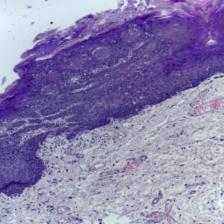
Diagnosis: Normal